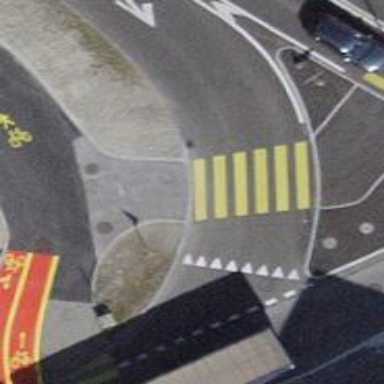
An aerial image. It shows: Uncontrolled zebra crossing with zebra markings.